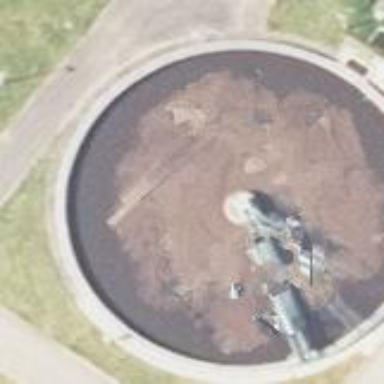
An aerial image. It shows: Body of wastewater.